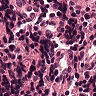
Metastatic tissue present: no